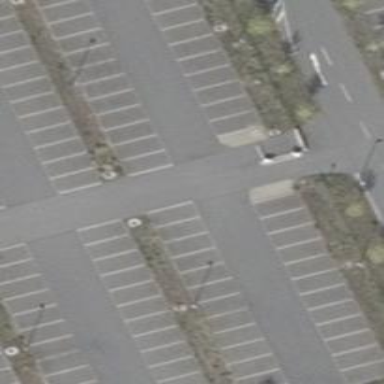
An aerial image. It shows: Asphalt parking aisle road.